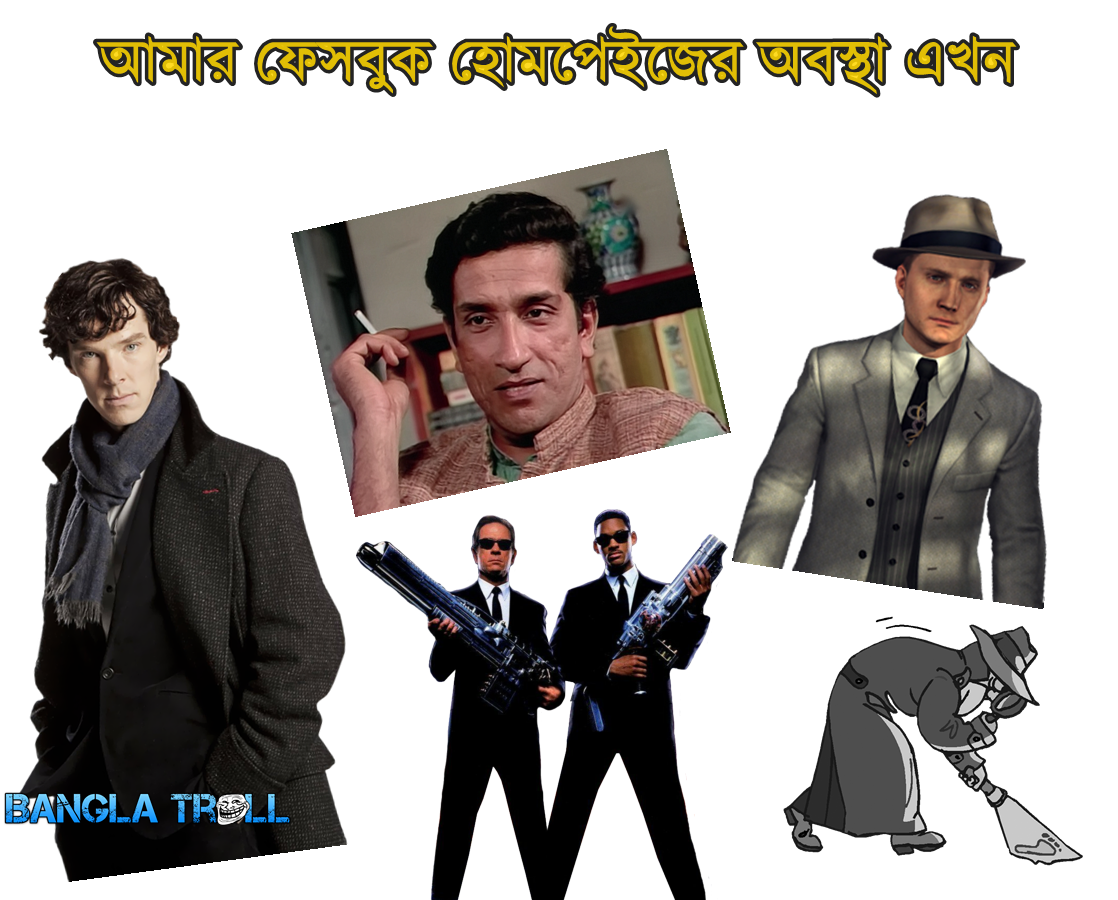
Text: আমার ফেসবুক হোমপেইজের অবস্থা এখন
Label: Non Hate